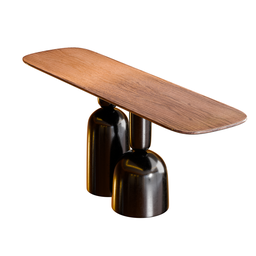
Label: furniture